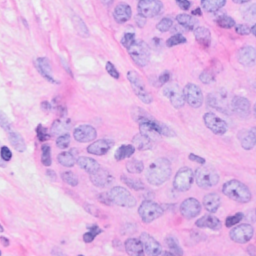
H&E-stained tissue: Breast